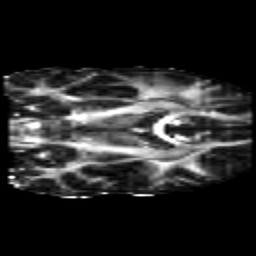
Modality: FA
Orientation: coronal
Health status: healthy
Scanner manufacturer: siemens
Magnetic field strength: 3 T
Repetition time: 7.6 s
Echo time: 0.092 s